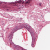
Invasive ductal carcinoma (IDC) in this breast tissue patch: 0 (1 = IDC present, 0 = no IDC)